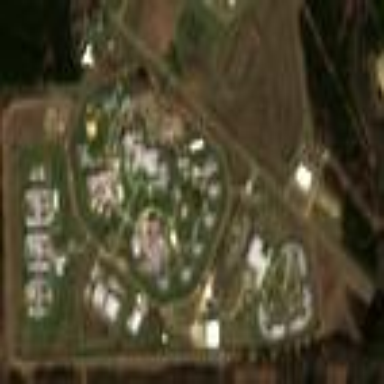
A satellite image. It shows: Prison.